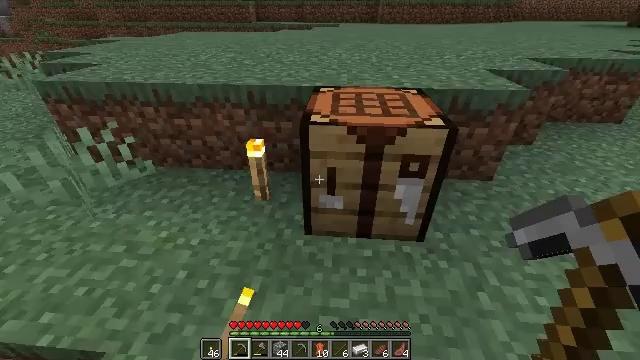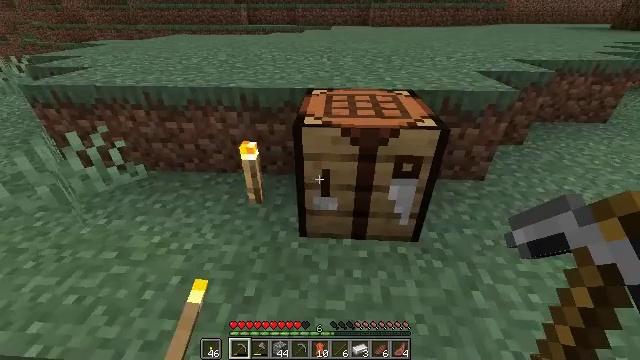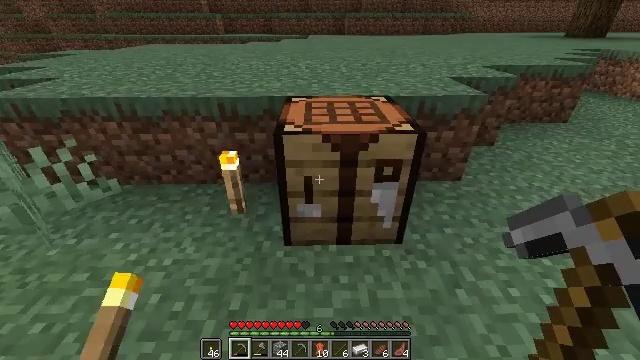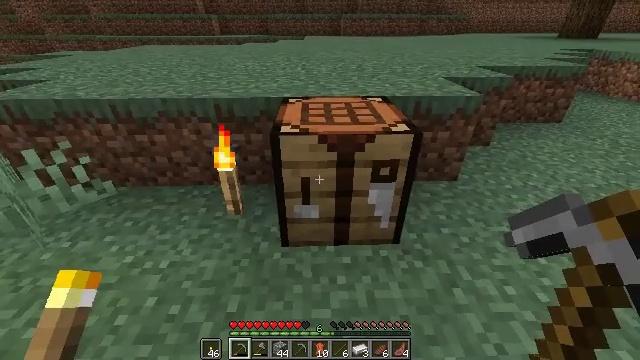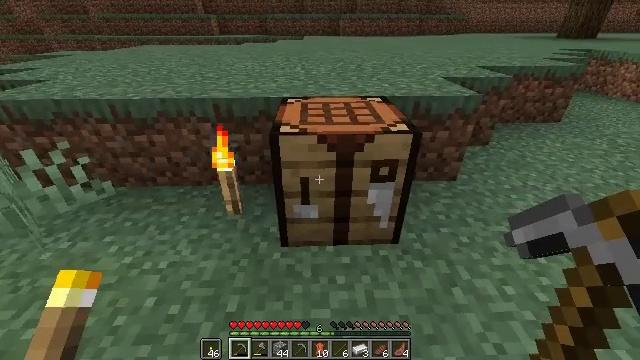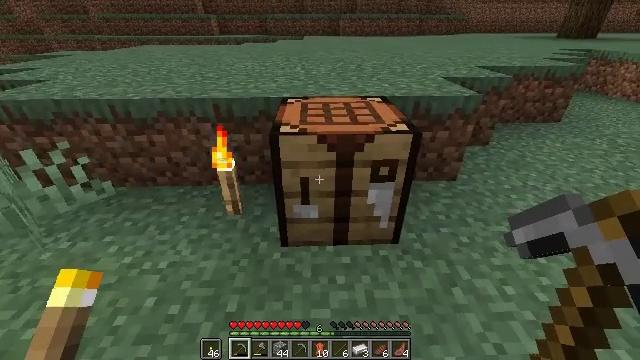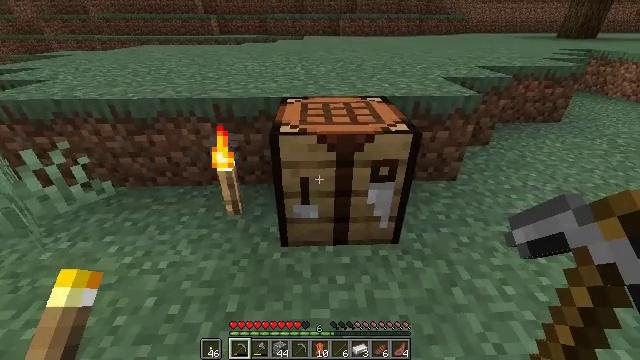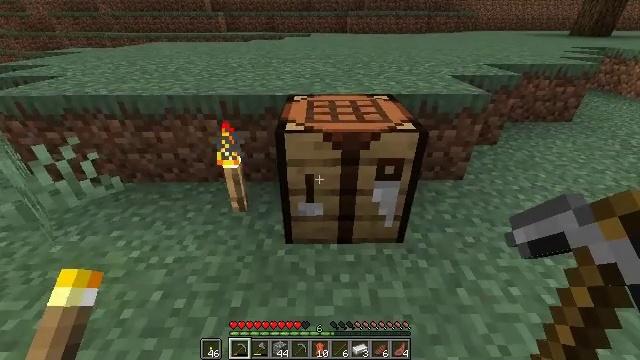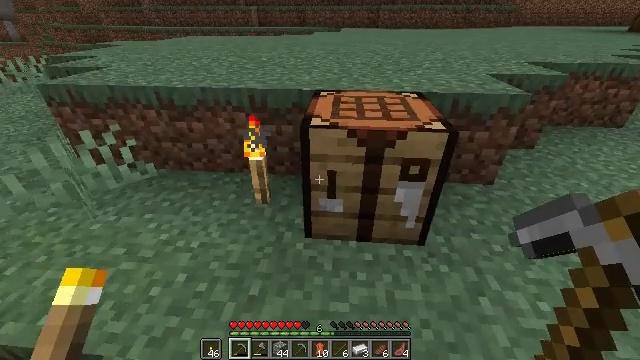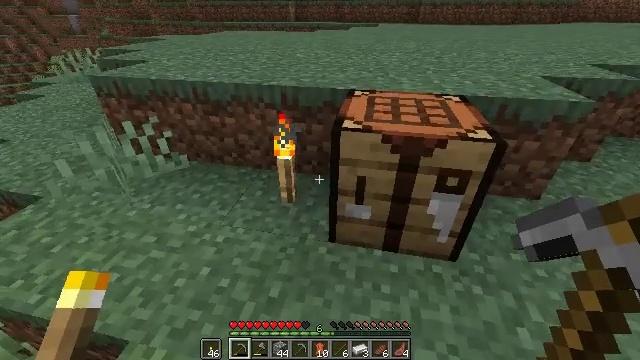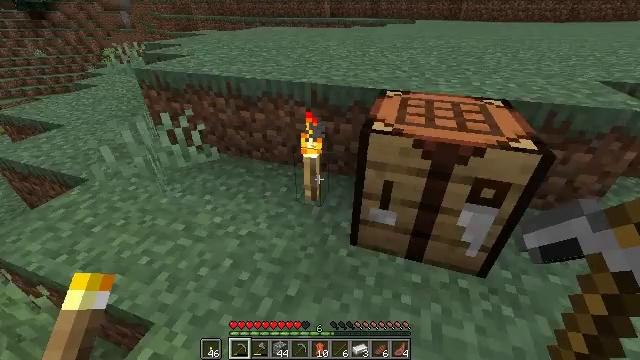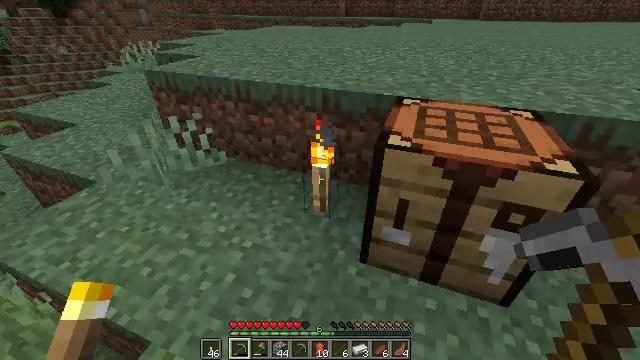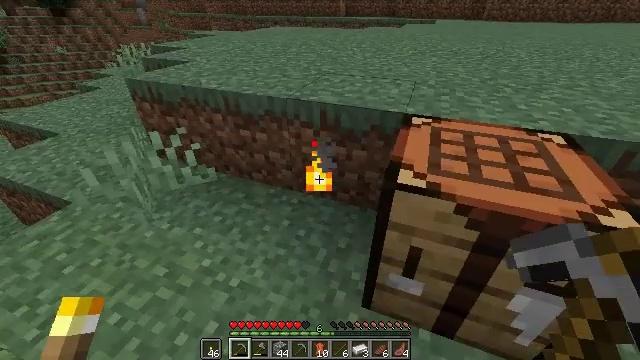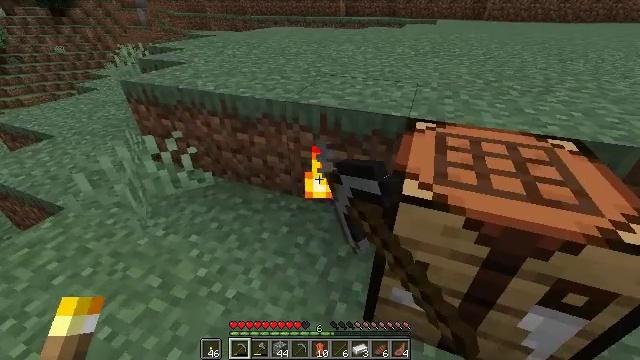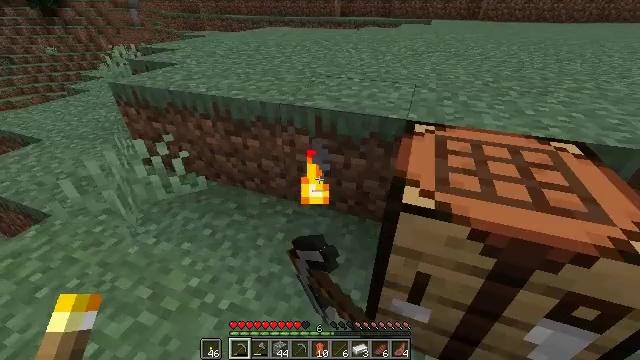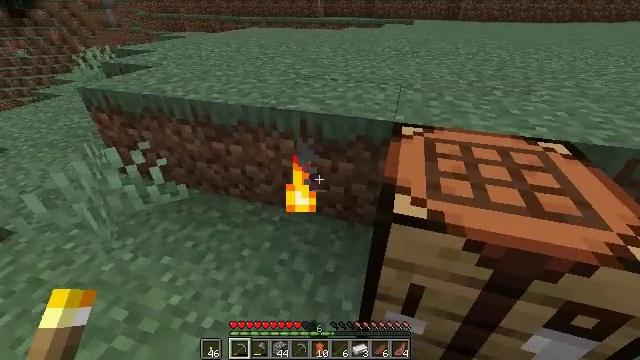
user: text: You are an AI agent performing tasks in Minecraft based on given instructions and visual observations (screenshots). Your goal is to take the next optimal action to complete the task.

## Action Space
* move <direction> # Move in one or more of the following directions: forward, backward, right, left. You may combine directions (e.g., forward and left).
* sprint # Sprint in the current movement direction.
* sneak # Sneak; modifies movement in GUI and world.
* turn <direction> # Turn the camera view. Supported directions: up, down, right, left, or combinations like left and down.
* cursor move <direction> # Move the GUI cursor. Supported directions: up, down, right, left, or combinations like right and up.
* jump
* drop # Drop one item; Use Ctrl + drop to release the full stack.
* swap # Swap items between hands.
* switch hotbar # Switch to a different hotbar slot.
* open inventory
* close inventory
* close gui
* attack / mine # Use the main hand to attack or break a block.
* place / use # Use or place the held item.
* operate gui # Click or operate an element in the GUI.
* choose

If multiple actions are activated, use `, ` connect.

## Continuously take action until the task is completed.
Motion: motion action
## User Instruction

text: Gather the torch from its position.
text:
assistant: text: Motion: turn right
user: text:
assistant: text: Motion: turn right and up
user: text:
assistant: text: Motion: no_op
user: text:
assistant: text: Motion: no_op
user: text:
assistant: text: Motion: no_op
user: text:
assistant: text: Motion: no_op
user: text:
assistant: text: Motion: turn left
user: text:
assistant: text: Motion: turn left
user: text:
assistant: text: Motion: move forward, turn left
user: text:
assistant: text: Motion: move forward, turn left
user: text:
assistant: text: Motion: move forward, turn left
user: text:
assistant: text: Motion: move forward, attack / mine
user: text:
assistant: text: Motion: attack / mine
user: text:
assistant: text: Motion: no_op
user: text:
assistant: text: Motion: move forward, turn right
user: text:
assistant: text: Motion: move forward, turn right
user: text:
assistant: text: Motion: no_op